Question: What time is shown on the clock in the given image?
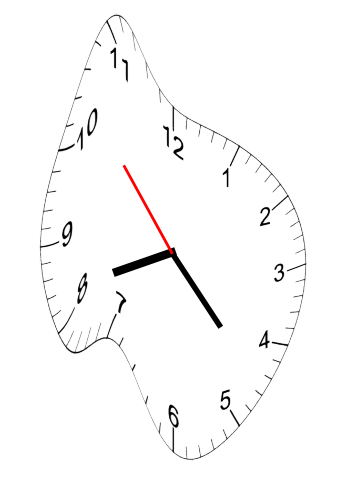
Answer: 08:22:53